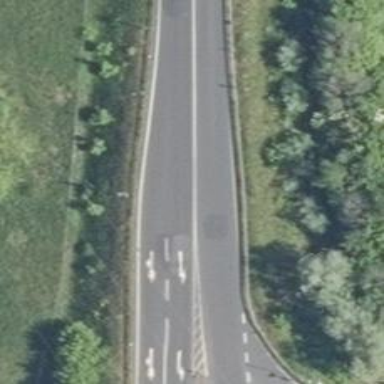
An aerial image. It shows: Asphalt motorway link.